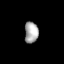
Tissue: lung
Cell type: Fibroblasts
Senescence score: 0.604
Nuclear area (px): 283
Mean DAPI intensity: 170.837